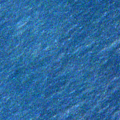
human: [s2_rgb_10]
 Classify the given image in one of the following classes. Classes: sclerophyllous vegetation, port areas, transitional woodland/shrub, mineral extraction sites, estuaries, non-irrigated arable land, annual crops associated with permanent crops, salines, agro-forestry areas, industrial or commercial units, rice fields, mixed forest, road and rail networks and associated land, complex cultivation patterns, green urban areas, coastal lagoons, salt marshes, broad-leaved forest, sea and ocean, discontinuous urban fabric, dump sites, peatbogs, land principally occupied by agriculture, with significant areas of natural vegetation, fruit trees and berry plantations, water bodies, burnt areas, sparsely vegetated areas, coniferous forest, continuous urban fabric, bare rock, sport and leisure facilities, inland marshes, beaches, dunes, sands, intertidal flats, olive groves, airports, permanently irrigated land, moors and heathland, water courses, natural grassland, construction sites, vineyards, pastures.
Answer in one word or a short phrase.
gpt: sea and ocean